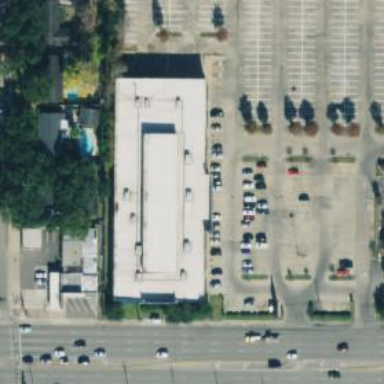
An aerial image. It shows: Parking space.